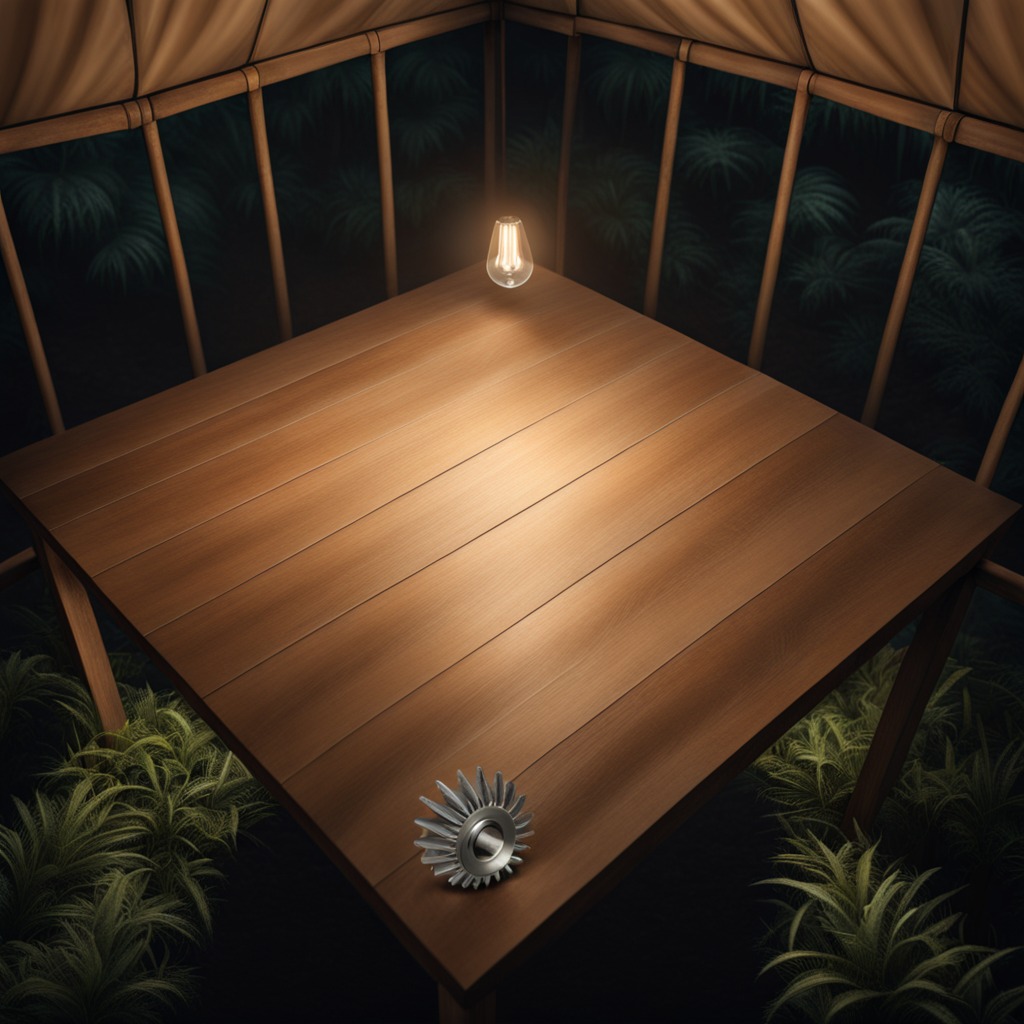
A steel gear with teeth is lying on the wooden table.